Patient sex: M
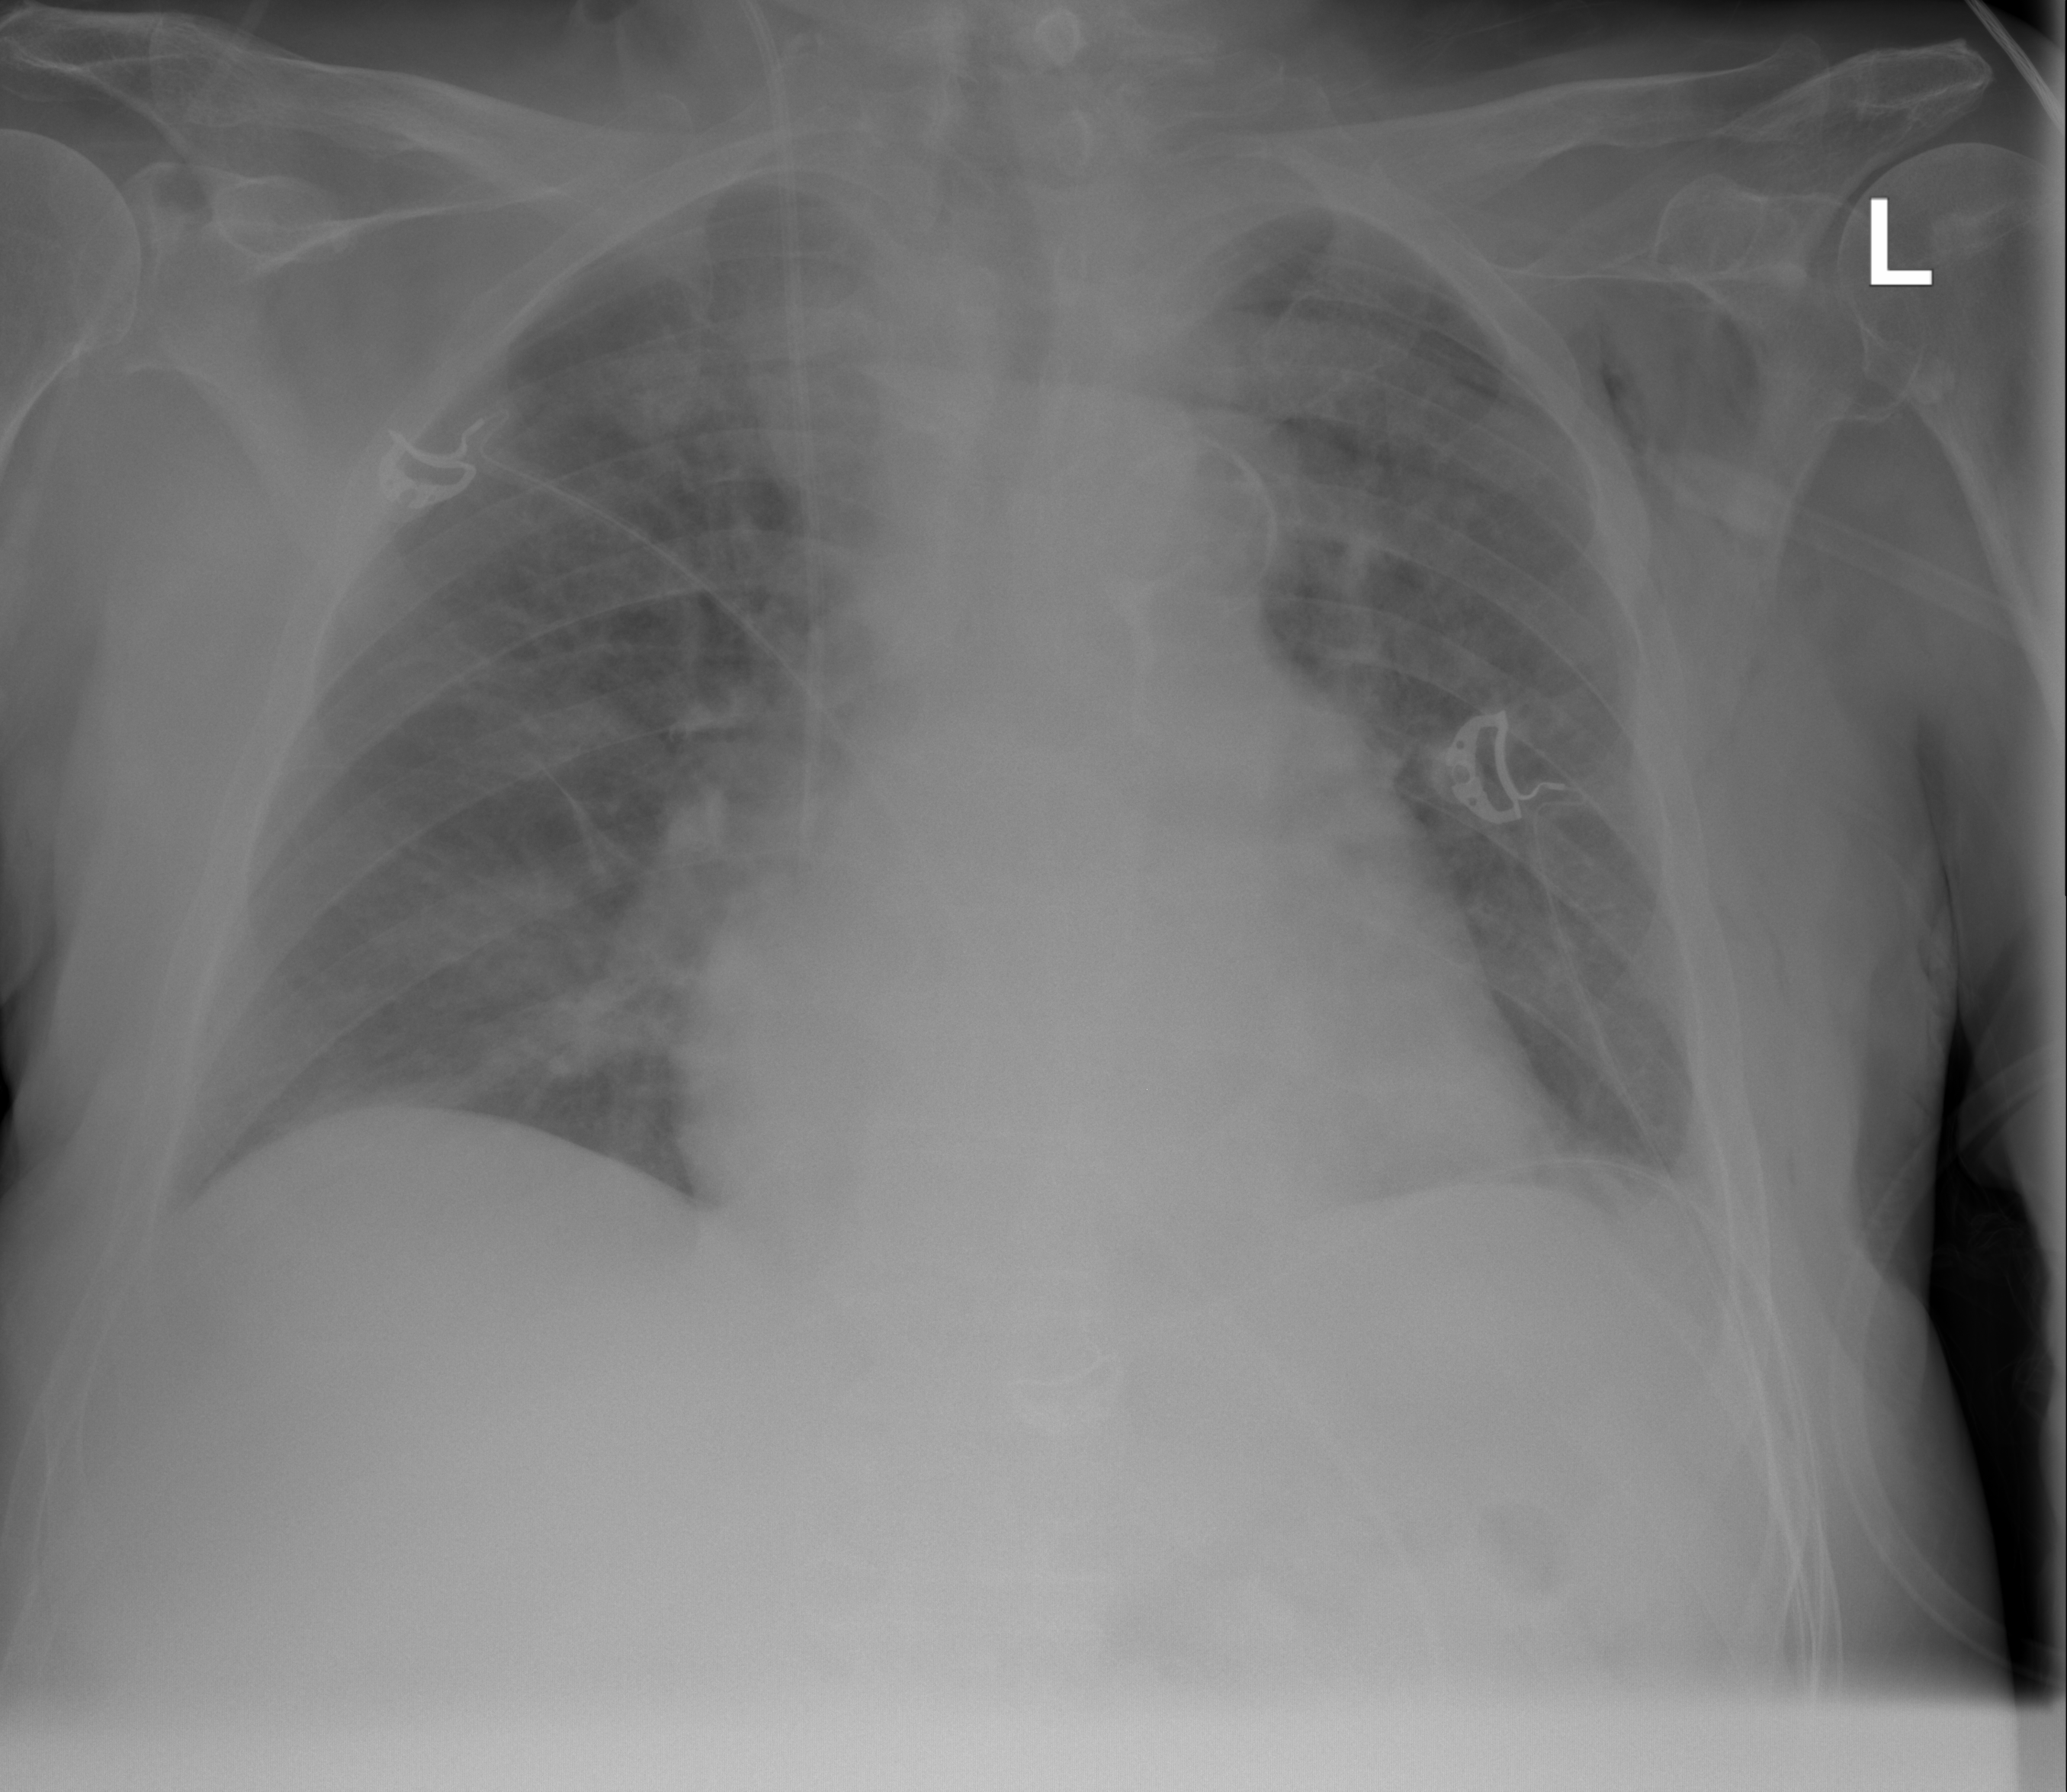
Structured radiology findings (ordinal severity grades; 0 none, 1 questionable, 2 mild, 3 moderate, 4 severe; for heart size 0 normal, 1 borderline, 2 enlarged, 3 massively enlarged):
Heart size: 2
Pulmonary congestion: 2
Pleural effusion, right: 0
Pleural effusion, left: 2
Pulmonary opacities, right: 2
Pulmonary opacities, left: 2
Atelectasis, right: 0
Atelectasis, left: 0